Question: Apologies for the confusing header. My problem is explained better in the following image:
I need the green Button to be aligned with the top of the Image, but the Image is inside another Layout. Is this possible?
It can be done in code if necessary; XML is not required. I am targeting Android 2.2 and newer.
EDIT:
My current implementation is to simply set the MarginTop-property of the Button, but this is inconvenient when I need to change the sizes of the text inside the LinearLayout, which I plan to do depending on the screen size.
I think it can be solved by somehow finding the Y coordinate of the Image, perhaps by adding the heights of the TextViews, and then setting this as the MarginTop for the Button, but this sounds cumbersome. Is there really no other option?
The LinearLayout is going to be placed inside a ViewPager (with multiple views, all having an image in the same position), which is why I can't do it the way preeya explains.
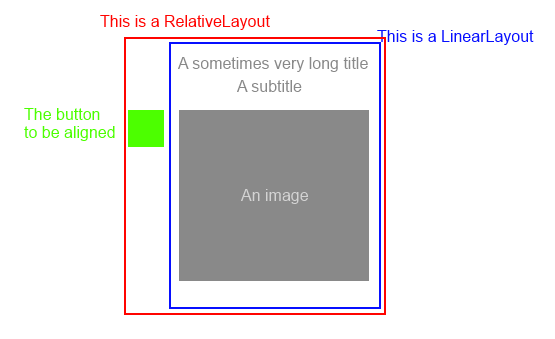
Answer: It's possible but more complicated than including the button into the same layout. If you definitely don't want to do that, you can't use XML (which is always faster). You have to do 3 steps in your code:
'''
private void waitForViewToBeDrawn(){
// get your layout
final RelativeLayout mainLayout = (RelativeLayout) findViewById(R.id.mainLayout);
ViewTreeObserver vto = mainLayout.getViewTreeObserver();
// add a listener
vto.addOnGlobalLayoutListener(new OnGlobalLayoutListener() {
public void onGlobalLayout() {
// you also want to remove that listener
mainLayout.getViewTreeObserver().removeGlobalOnLayoutListener(this);
// go on to next step
getPositionOfImageView();
}
});
}
'''
That approach works best for me, but if you have troubles - <URL> are some alternatives.
There are also [more solutions][2] out there when you use API level 11 and higher...
'''
private void getPositionOfImageView(){
ImageView imageView = (ImageView) findViewById(R.id.imageView);
// Top position view relative to parent (Button and ImageView have same parent)
int topCoordinate = imageView.getTop();
adjustButton(topCoordinate);
}
'''
'''
public void adjustButton(int topCoordinate){
Button button = (Button) findViewById(R.id.button);
RelativeLayout.LayoutParams params = new RelativeLayout.LayoutParams(RelativeLayout.LayoutParams.WRAP_CONTENT, RelativeLayout.LayoutParams.WRAP_CONTENT);
params.topMargin = topCoordinate;
button.setLayoutParams(params);
}
'''
This step would be smoother by using API 11: <URL>
Of course you can shorten all of it and put it in a singele method, just thought that 3 steps are better to explain. Hope that code helps to get started!